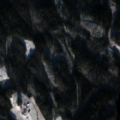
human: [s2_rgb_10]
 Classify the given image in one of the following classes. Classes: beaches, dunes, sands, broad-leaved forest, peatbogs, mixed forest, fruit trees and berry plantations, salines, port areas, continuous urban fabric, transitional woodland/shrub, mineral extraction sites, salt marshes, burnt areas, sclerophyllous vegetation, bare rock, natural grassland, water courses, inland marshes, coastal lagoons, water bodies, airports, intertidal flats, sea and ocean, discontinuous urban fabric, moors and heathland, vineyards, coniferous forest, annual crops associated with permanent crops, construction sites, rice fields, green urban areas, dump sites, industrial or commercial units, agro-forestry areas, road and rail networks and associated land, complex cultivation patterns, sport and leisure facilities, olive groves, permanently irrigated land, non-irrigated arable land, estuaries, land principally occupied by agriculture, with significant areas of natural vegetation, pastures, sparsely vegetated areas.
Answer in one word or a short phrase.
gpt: coniferous forest, mixed forest, transitional woodland/shrub